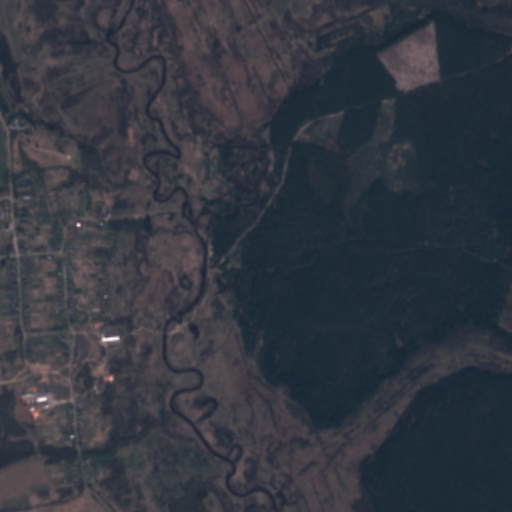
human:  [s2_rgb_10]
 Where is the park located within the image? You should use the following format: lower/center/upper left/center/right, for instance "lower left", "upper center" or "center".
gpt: The park is located in the upper left of the image.
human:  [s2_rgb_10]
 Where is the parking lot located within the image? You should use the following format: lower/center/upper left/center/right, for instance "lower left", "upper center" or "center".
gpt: The parking lot is located in the upper left of the image.
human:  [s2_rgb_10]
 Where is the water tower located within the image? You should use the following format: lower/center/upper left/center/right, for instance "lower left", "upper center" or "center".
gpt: The water tower is located in the lower left of the image.
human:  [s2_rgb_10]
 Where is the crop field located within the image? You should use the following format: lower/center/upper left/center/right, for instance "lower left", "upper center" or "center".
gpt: There is no crop field in the image.